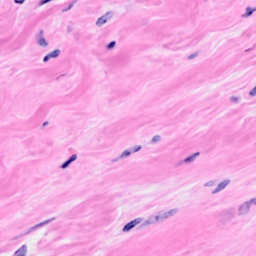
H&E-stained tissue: Breast